Question: I want to send the server an http request with this json (upper line)
and I want to get such a json and parse it to Java object (lower line)

I remember from last times, that a missing field in a collection that I want to deserialize
crashes the deserialization
(for a single deserialization, if the json has no such field - a default value is inserted)
Is there any way I can create a single Java class to represent both the request json and the two types on response json objects?
My try:
'''
public class ConfigValue {
public String key;
public String defaultValue;
public String value;
}
Gson gson = new Gson();
Type collectionType = new TypeToken<Array<ConfigValue>>() {
}.getType();
ConfigValue[] configValues = (ConfigValue[]) gson
.fromJson(result, collectionType);
'''
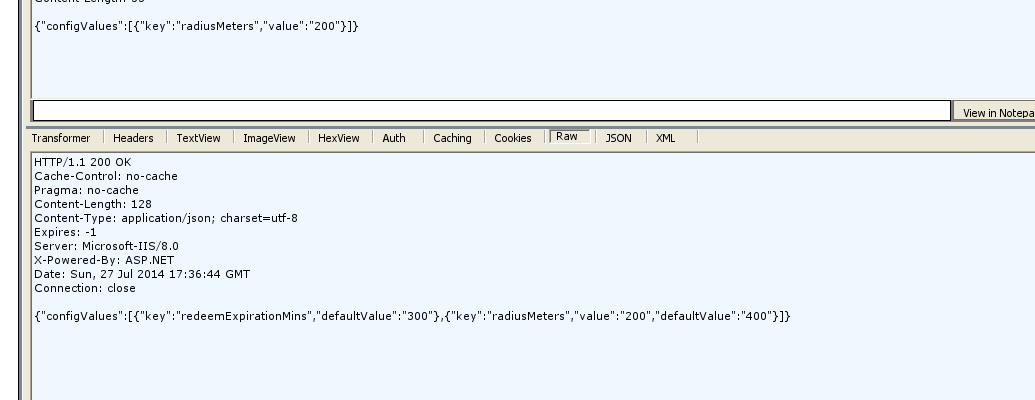
Answer: Neither of the two JSON strings in your image are directly a list (or array) of ConfigValue objects. They are in fact a JSON object, with one property 'configValues', which is a list of ConfigValue objects. You therefore need a wrapper class to deserialize them to:
'''
public class ConfigValues {
public ConfigValue[] configValues;
}
public class ConfigValue {
public String key;
public String defaultValue;
public String value;
}
public static void main(String[] args) {
String firstJson = "{"configValues":[{"key":"radiusMeters","value":"200"}]}";
String secondJson = "{"configValues":[{"key":"redeemExpirationMins","defaultValue":"300"},{"key":"radiusMeters","value":"200","defaultValue":"400"}]}";
Gson gson = new Gson();
ConfigValues firstConfigValues = gson.fromJson(firstJson, ConfigValues.class);
ConfigValues secondConfigValues = gson.fromJson(secondJson, ConfigValues.class);
System.out.println(firstConfigValues);
System.out.println(secondConfigValues);
}
'''
If you add toString methods to the two classes, the main method prints the following deserialized objects:
> ConfigValues(configValues=[ConfigValue(key=radiusMeters, defaultValue=null, value=200)])ConfigValues(configValues=[ConfigValue(key=redeemExpirationMins, defaultValue=300, value=null), ConfigValue(key=radiusMeters, defaultValue=400, value=200)])
You can see that any missing fields of ConfigValue are deserialized to null.